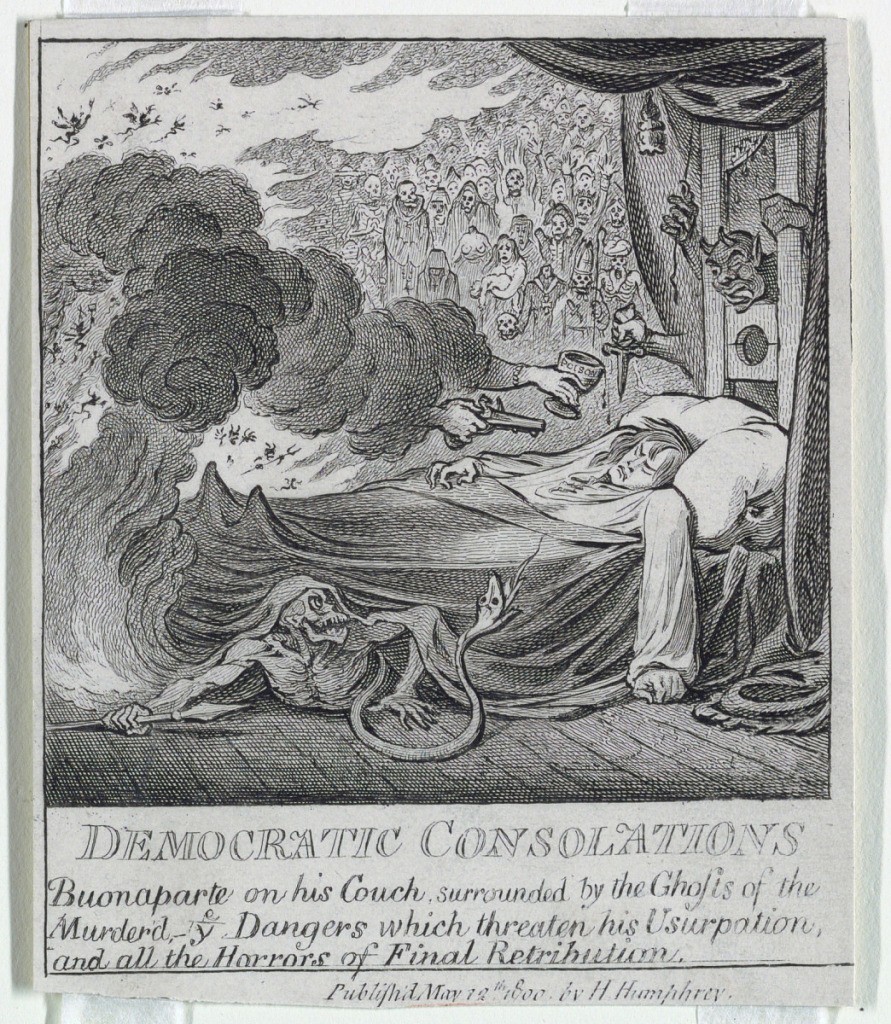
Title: "Democracy, or a Sketch o
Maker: James Gillray, 1756 – 1815
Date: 1800
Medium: Etching Support: white wove paper laid down on beige wove paper
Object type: Print
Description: Support: white wove paper laid down on beige wove paper???